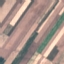
Land use / land cover: AnnualCrop